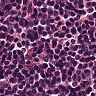
Metastatic tissue present: no